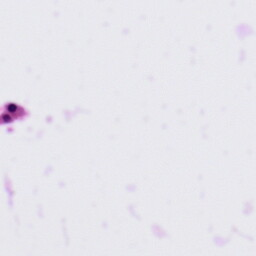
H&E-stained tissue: Tonsil